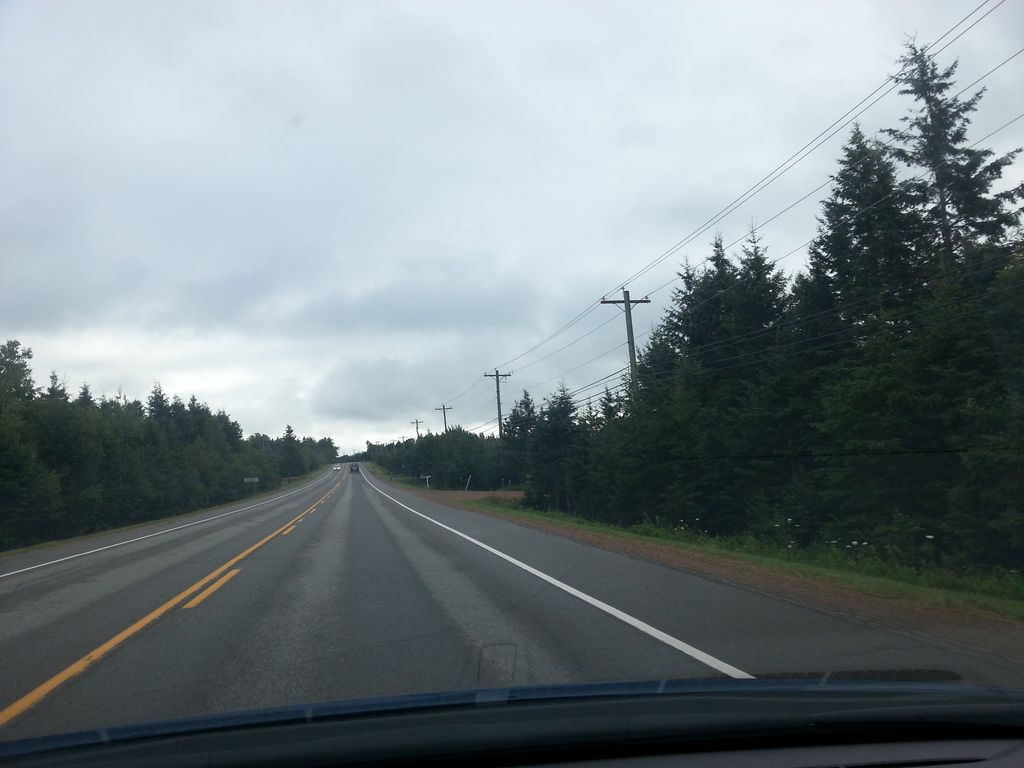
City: charlottetown